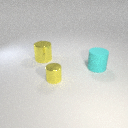
small yellow metal cylinder to the left of large cyan rubber cylinder